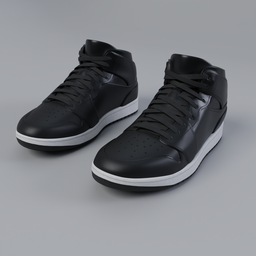
Label: people